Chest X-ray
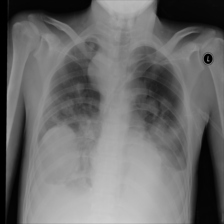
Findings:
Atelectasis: positive
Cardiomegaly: negative
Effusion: positive
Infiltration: positive
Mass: positive
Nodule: negative
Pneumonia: negative
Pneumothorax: negative
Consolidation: negative
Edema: negative
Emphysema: negative
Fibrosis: negative
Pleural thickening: negative
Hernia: negative